Question: This is a homework assignment, so any help is appreciated.
I should prove that the following problem is NP-complete. The hint says that you should reduce the subset sum problem to this problem.
> Given a set of shapes, like the below, and an -by- board, decide whether is it possible to cover the board fully with all the shapes. Note that the shapes may not rotate.For example, for a 3-by-5 board and the following pieces, the board can be covered like this:
Now the important thing to note is that the subset sum problem we are trying to reduce should be given input length polynomial in terms of and .
Any ideas for using another NP-complete problem are appreciated.
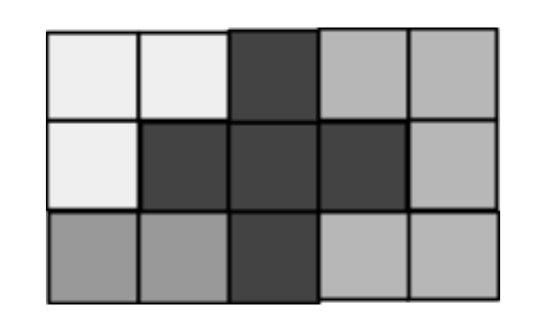
Answer: The easiest reduction is from the partition problem.
Suppose that we have a set of positive numbers that sum to '2n' and we want to know a subset of them sums to 'n'.
We create a set of blocks of length the numbers and width 1, then try to fit them into a rectangle of width 2 and length 'n'. We can succeed if and only if the partition problem was solvable for those numbers, and the rows are the partition. So any partition problem can be reduced to a polyomino packing problem in linear time. Since the partition problem is NP-complete, we are done.
But they said subset sum. If they mean subset sum on positive numbers, then we can just use another trick. Suppose that our numbers sum to 'n' and we want to know if a subset sums to 'k'. Then we just add 2 numbers to the problem of size 'k+1' and size 'n-k+1' and aim to solve the partition problem. If we succeed, our additional 2 numbers couldn't have been in the same partition and so the rest are a solution to the partition problem. Since we've already reduced the partition problem to polyomino packing problem, we are done.
If they intended subset sum from numbers that can be both positive and negative, then I don't see the reduction that they suggested. But since I've managed to reduce 2 well-known NP-complete problems to this one, I think we're good.